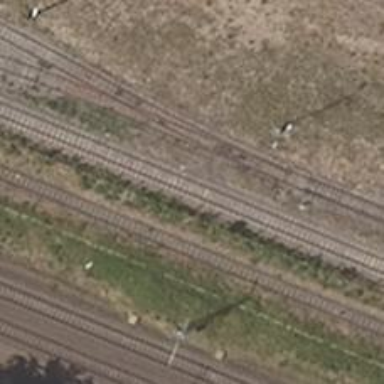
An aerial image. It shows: Unused railway yard.